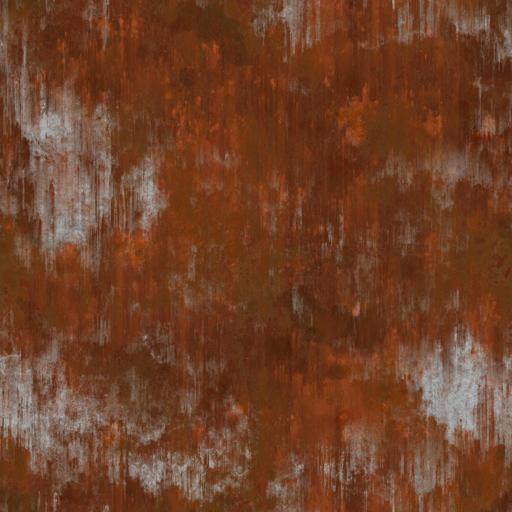
Tags: iron metal rust